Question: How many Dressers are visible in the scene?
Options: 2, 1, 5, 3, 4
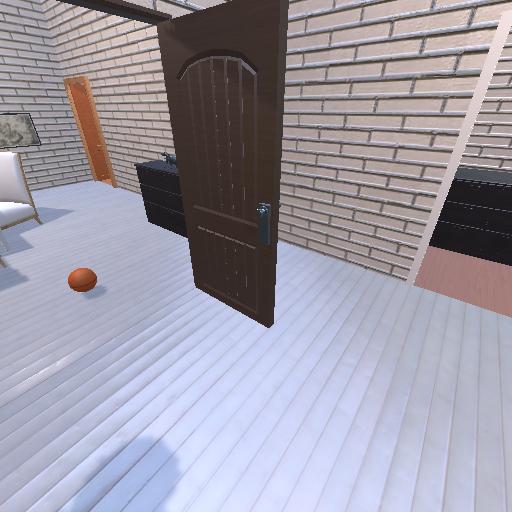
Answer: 2